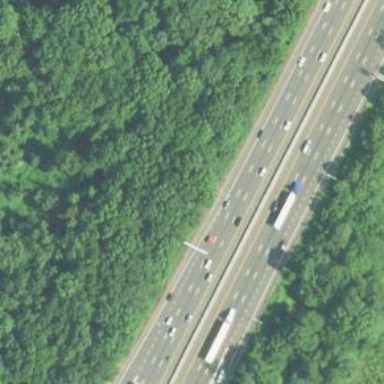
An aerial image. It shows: Asphalt motorway.